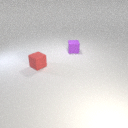
small purple rubber cube to the right of small red rubber cube